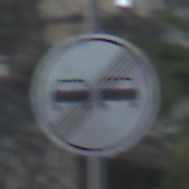
Verkehrszeichen: EndeUeberholverbot
Umgebung: Outdoor, Suburban
Tageszeit: MorningAfternoon
Wetter: PartlyCloudy
Licht: Natural
Jahreszeit: NotSpecified
Kontrast: LowContrast